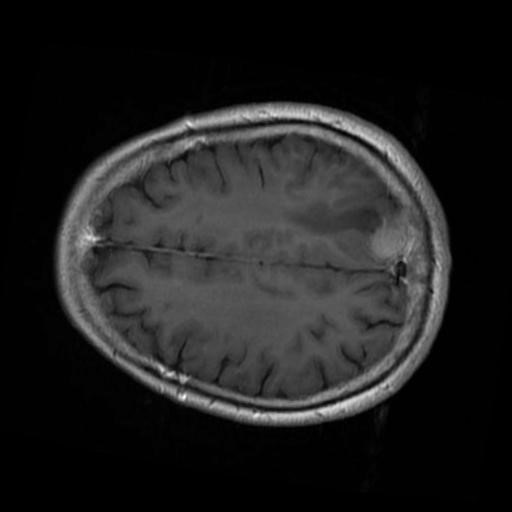
Label: brain_menin